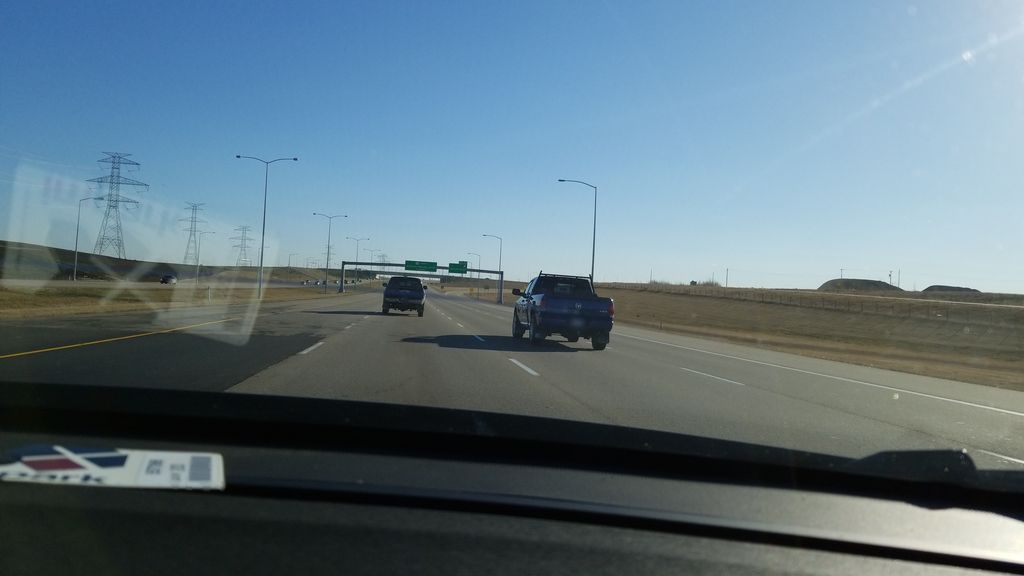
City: edmonton